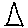
Label: triangle